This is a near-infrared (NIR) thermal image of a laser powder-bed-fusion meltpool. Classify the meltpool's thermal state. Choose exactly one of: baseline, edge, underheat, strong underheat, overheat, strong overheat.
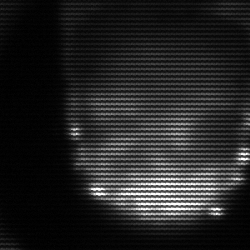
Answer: edge